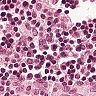
Metastatic tissue present: no